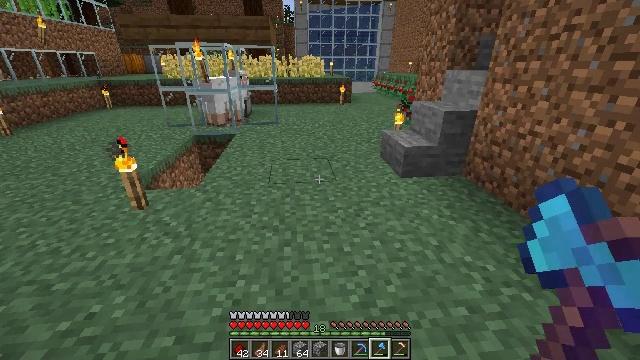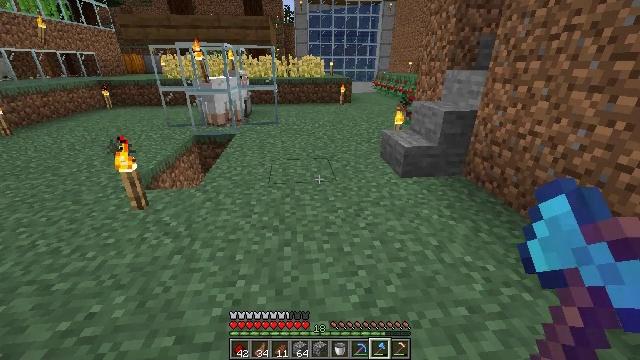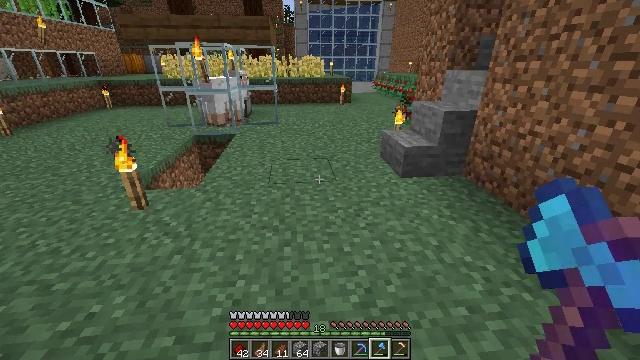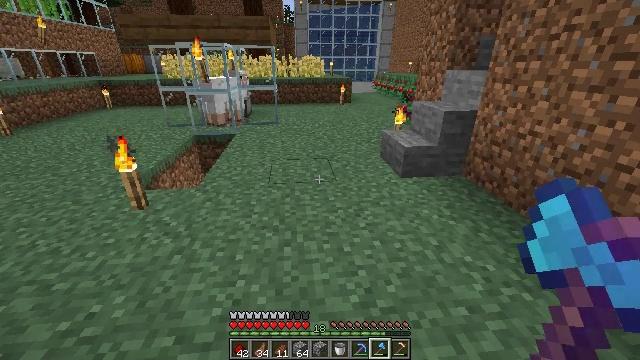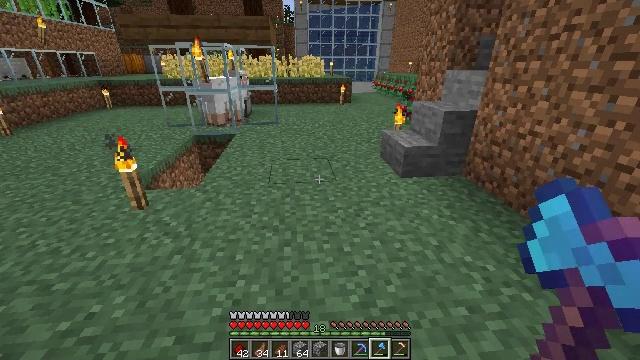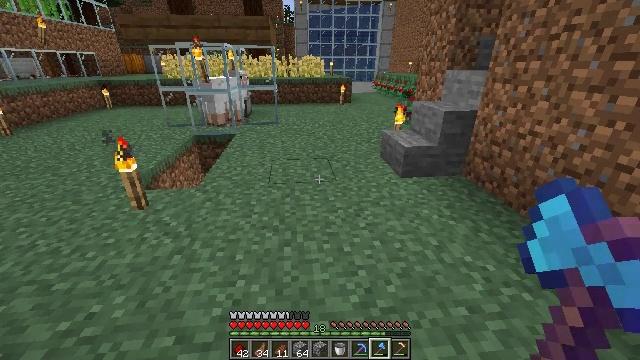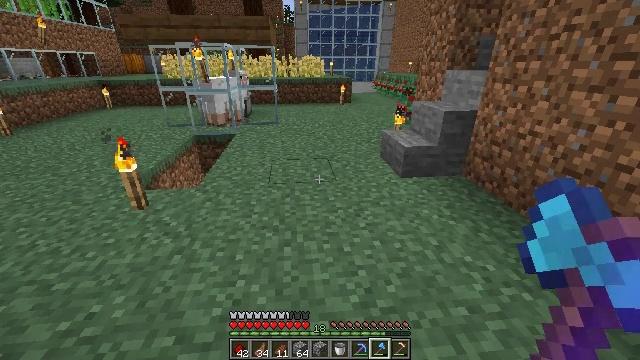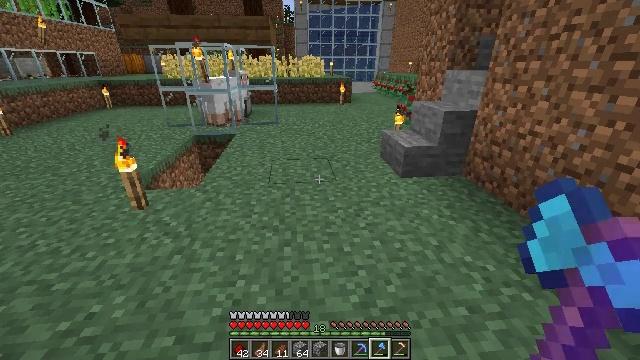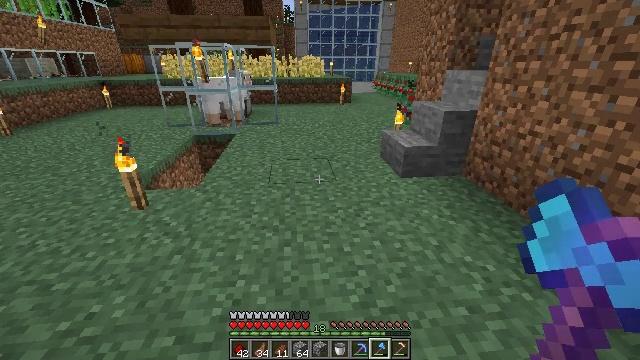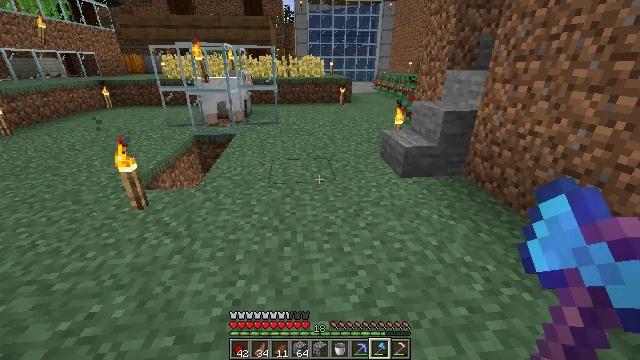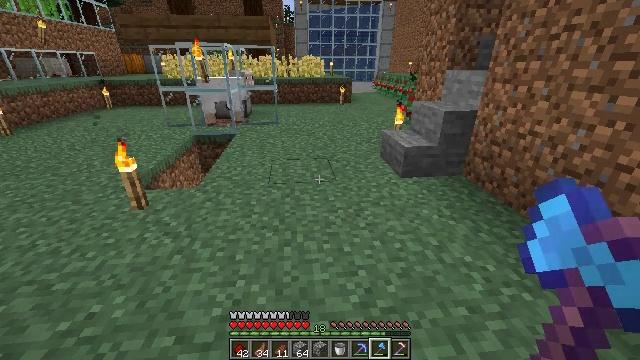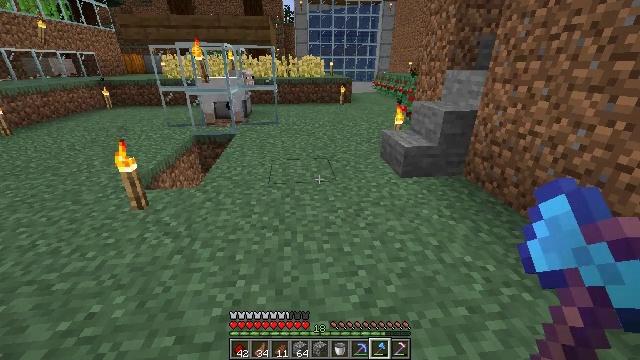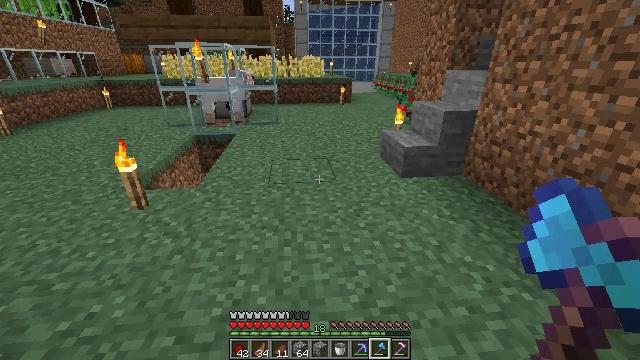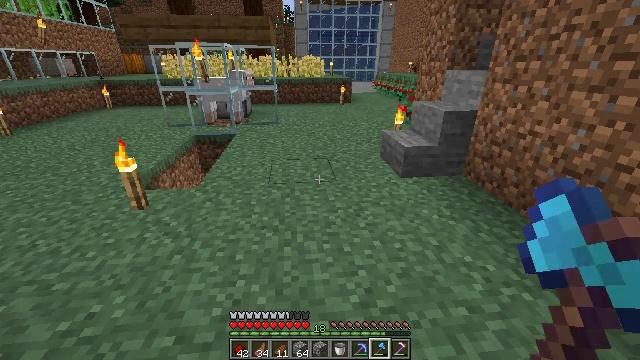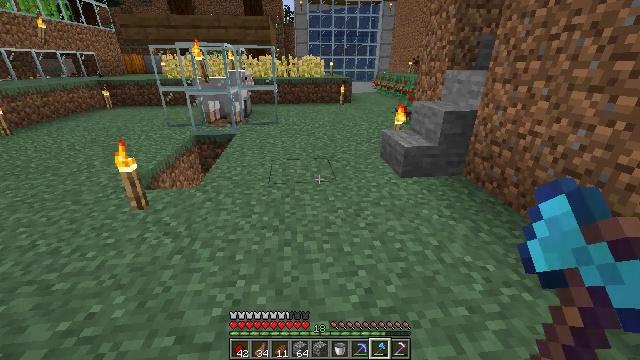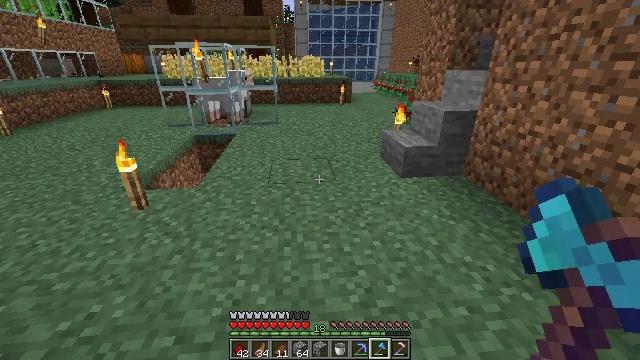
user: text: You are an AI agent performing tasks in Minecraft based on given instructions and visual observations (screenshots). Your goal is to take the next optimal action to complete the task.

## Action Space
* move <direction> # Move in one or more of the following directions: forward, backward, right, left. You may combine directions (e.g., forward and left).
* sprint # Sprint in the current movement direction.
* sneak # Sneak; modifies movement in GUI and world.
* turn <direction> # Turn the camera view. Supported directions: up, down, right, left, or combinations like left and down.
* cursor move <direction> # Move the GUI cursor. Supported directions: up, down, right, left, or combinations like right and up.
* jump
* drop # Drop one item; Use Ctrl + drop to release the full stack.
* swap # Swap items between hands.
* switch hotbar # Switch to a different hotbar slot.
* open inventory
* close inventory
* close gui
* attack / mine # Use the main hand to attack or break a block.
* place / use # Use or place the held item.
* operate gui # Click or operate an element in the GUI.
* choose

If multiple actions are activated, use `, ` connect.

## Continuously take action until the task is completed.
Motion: motion action
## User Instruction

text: Harvest wheat from the field.
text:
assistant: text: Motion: no_op
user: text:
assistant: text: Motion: no_op
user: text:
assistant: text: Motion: no_op
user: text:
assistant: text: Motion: no_op
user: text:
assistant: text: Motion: no_op
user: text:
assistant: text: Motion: no_op
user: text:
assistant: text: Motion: no_op
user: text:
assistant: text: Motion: no_op
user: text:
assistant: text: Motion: no_op
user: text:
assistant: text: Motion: no_op
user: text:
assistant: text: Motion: no_op
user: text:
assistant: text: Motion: no_op
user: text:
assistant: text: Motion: no_op
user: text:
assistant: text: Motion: no_op
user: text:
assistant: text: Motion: no_op
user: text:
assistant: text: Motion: no_op
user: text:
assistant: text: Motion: no_op
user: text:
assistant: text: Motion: no_op
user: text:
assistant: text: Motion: no_op
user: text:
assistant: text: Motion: no_op
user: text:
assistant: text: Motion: no_op
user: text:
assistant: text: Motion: no_op
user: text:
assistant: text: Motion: no_op
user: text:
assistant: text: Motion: no_op
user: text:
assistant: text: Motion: no_op
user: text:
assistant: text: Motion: no_op
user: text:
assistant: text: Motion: no_op
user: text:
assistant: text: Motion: no_op
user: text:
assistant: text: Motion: no_op
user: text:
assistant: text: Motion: no_op